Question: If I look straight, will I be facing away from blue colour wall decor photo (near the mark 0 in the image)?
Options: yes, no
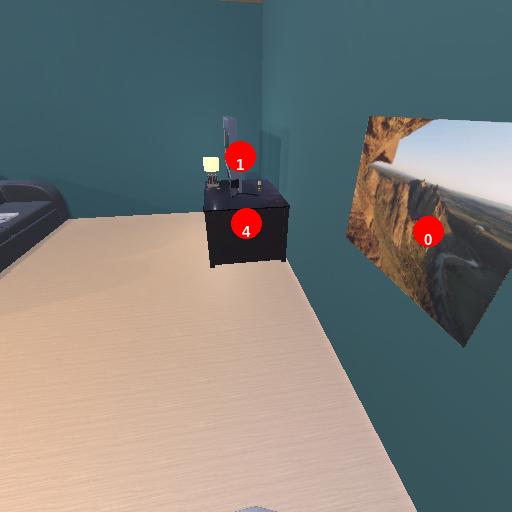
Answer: yes